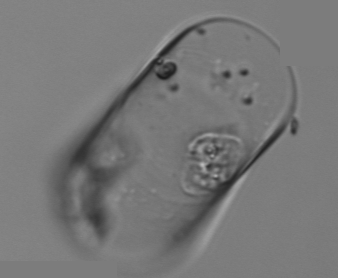
Label: Guinardia_flaccida